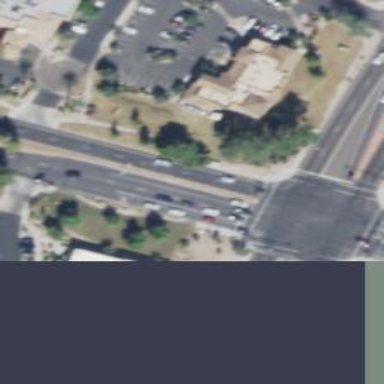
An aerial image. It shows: Solid stop line on the road.